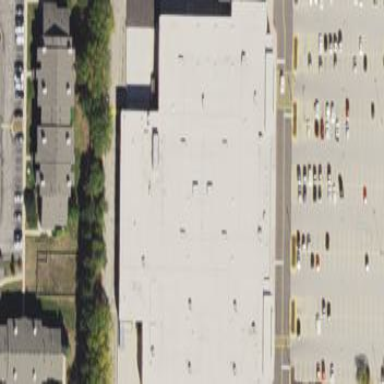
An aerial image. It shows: Retail building.